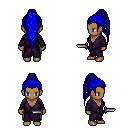
a pixel art fantasy rpg character, female body template, human, dark skin, purple robe, teal pants, blue extra-long topknot hairstyle, dagger, four views (front, back, left, right), 2x2 character sprite sheet, small pixel art, hard edges, no anti-aliasing